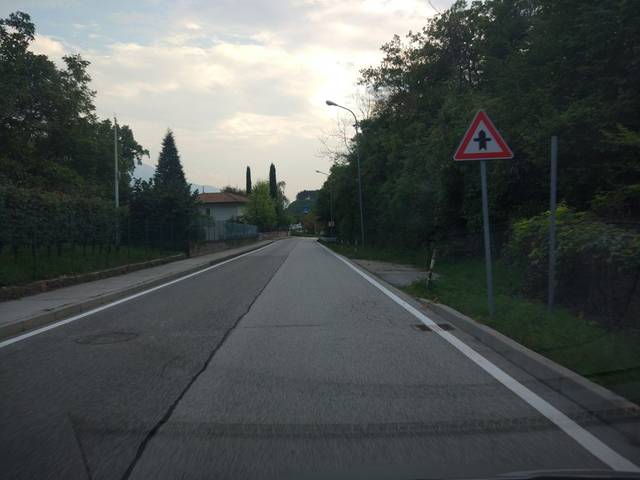
Region: Italy
Coordinates: 46.09, 11.134